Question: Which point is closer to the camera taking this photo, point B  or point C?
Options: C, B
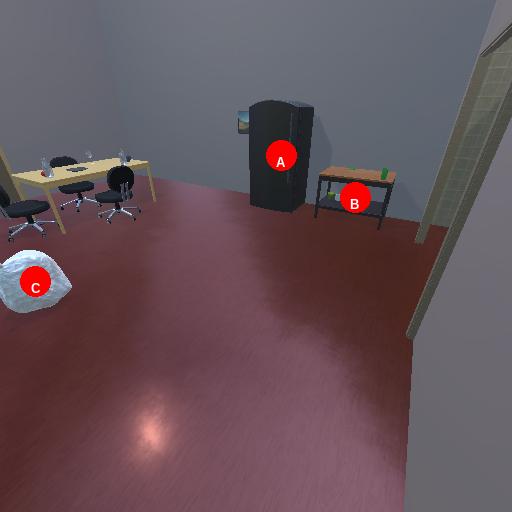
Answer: C